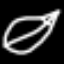
Label: leaf